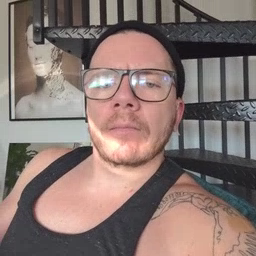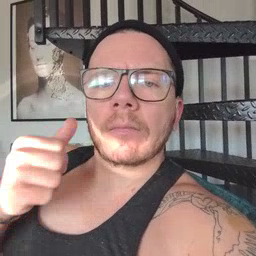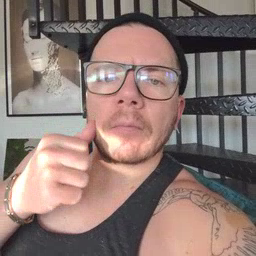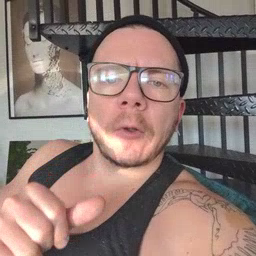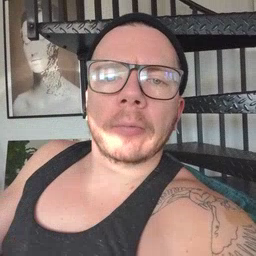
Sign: girl